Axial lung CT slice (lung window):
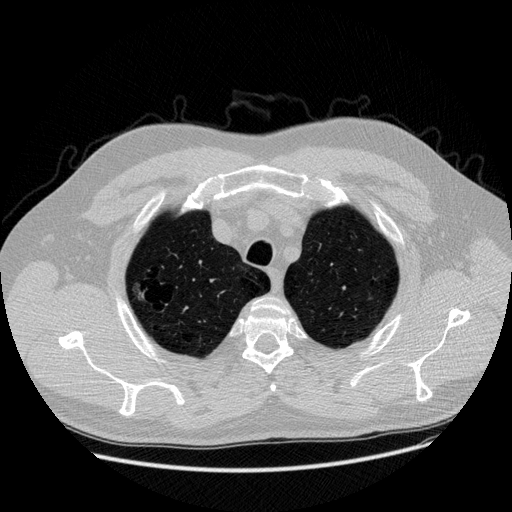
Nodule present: yes
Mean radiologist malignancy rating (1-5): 3